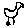
Label: bird